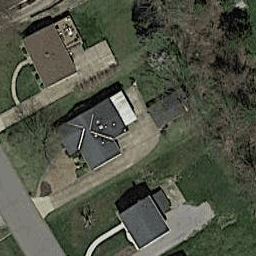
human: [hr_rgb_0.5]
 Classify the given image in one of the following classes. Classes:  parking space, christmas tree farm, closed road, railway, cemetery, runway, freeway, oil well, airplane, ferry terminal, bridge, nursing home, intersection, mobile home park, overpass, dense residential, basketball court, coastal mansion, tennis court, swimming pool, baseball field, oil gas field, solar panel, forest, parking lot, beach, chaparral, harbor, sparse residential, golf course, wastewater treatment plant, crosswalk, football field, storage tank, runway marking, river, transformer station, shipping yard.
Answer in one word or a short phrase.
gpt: sparse residential